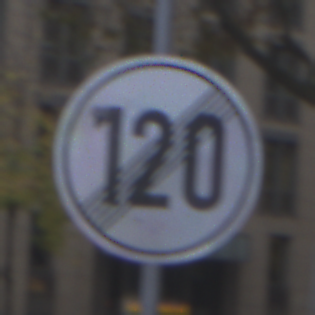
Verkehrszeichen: EndeGeschwindigkeit120
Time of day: SunriseSunset
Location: Outdoor (Urban)
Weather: PartlyCloudy
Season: NotSpecified
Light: Natural